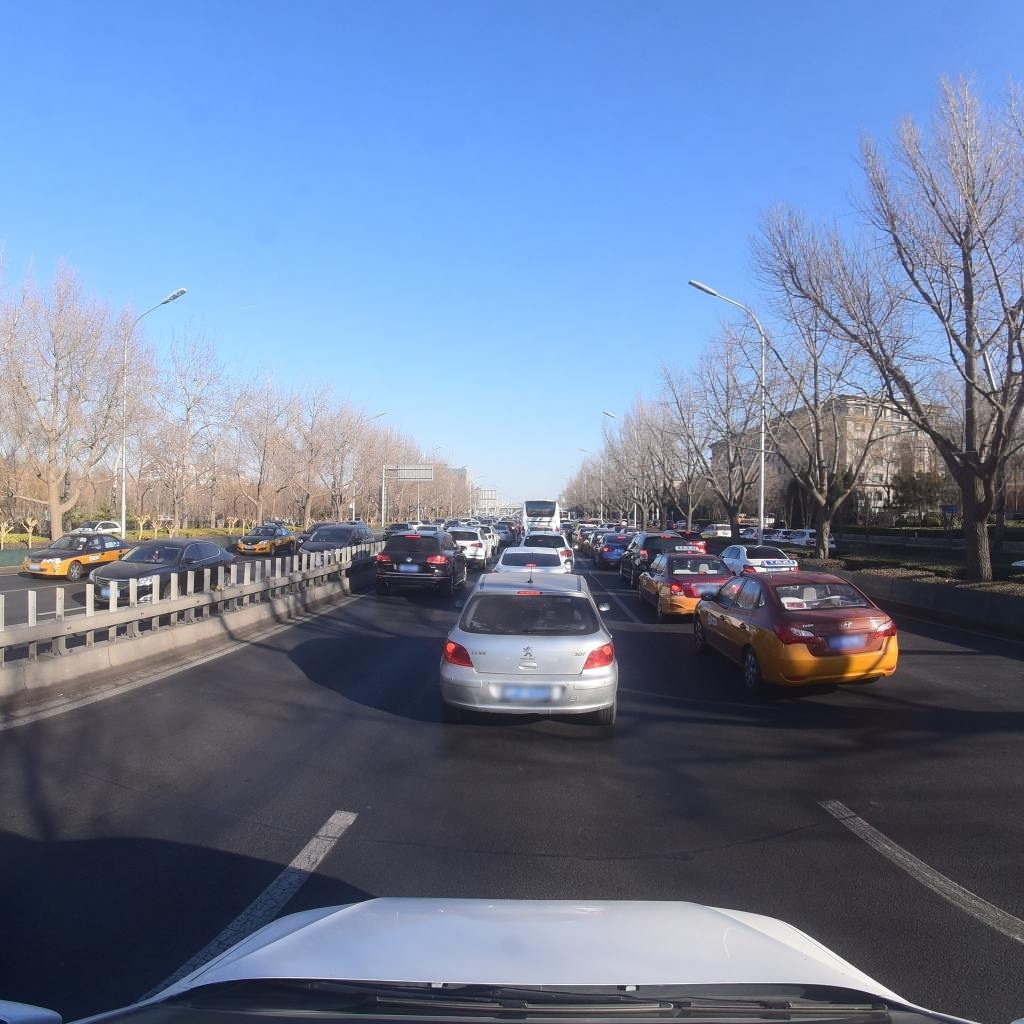
Region: Xicheng
Road damage annotations: transverse patch